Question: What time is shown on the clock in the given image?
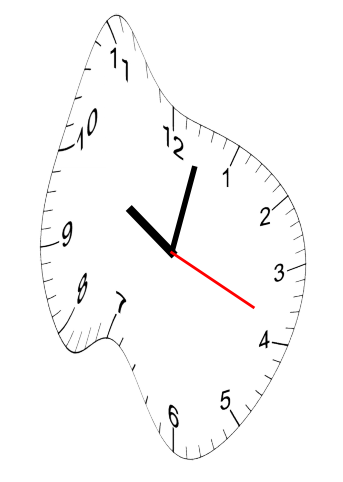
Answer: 10:02:19